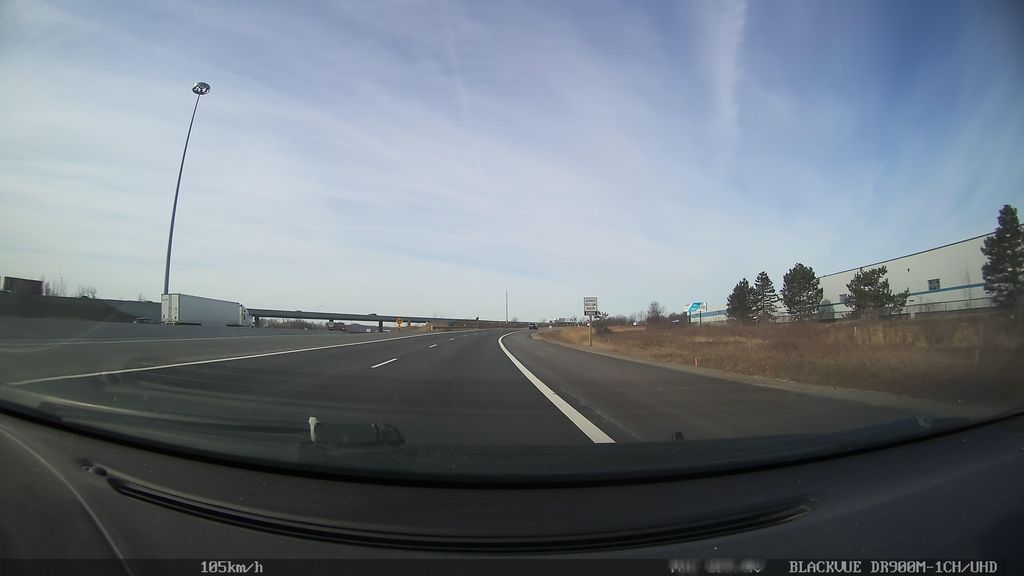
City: kitchener-waterloo